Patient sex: M
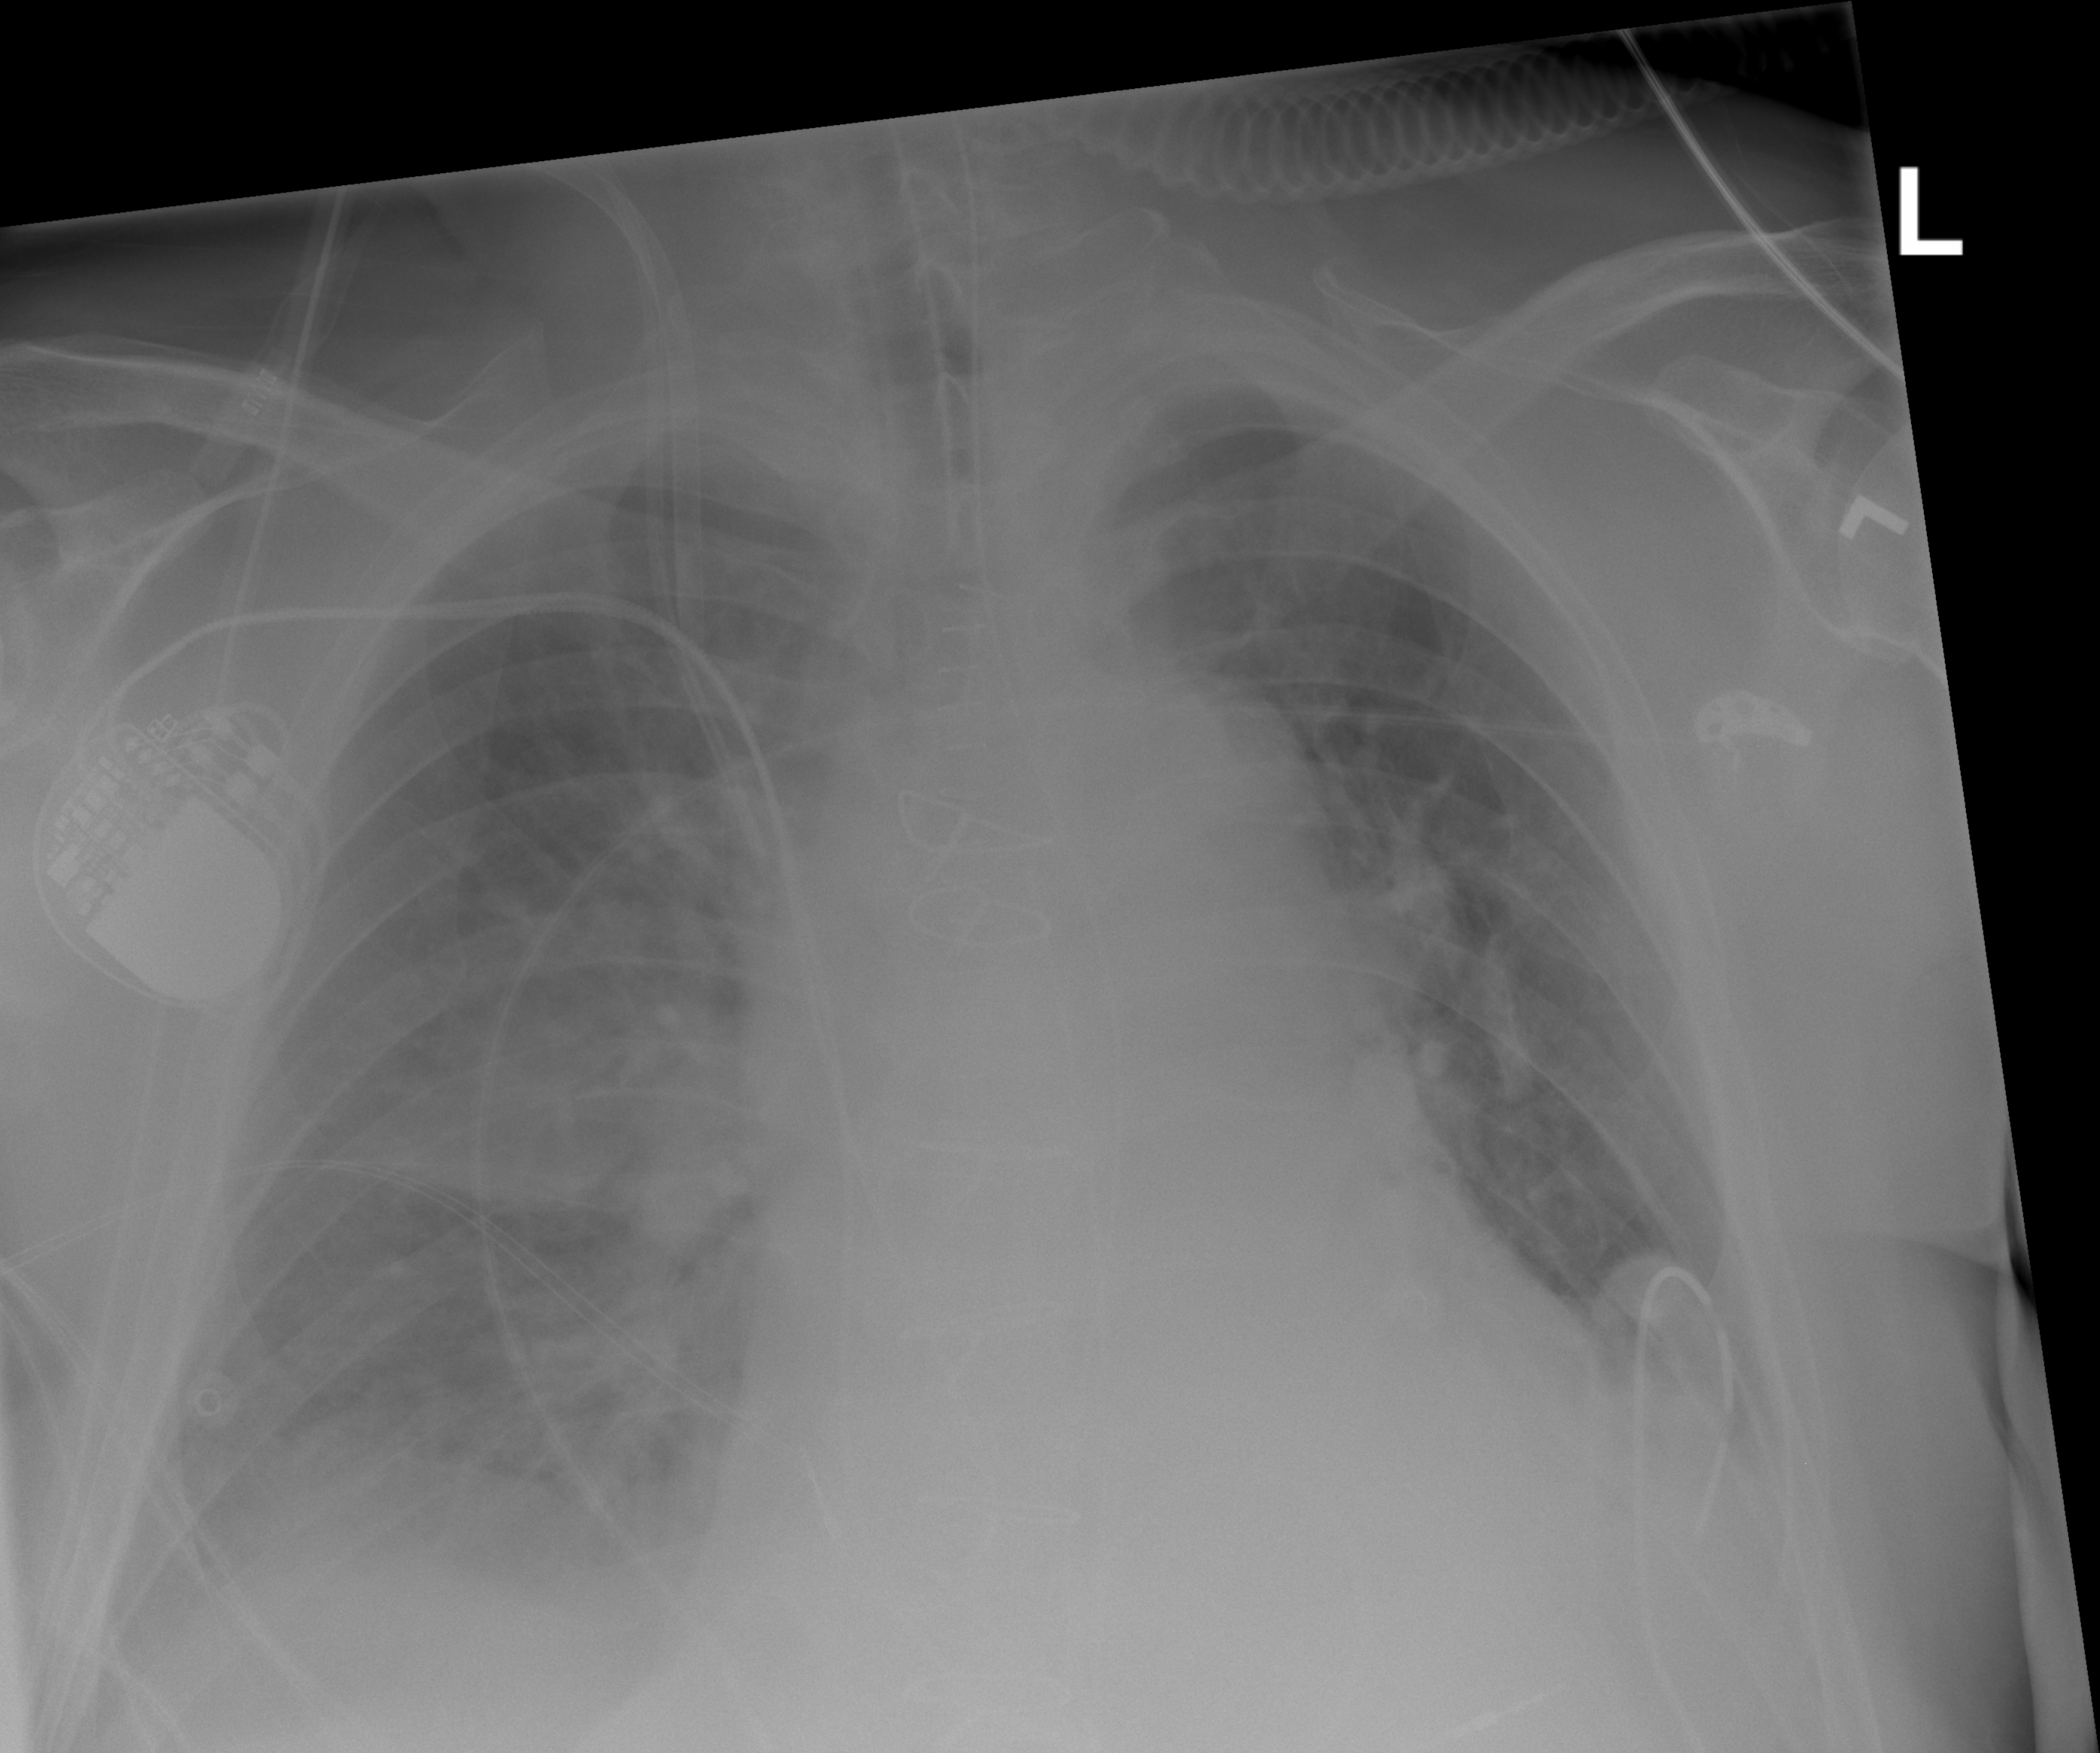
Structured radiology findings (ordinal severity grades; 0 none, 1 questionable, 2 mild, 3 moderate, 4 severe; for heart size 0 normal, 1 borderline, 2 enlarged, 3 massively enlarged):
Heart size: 2
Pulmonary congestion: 2
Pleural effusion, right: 2
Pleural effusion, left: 2
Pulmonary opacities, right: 2
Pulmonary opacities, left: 1
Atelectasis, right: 1
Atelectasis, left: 2